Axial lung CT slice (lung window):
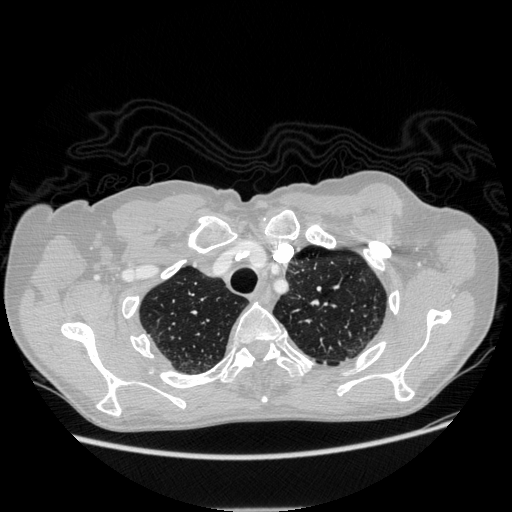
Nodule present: no